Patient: sex M, age 55
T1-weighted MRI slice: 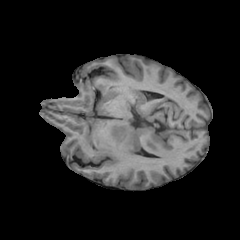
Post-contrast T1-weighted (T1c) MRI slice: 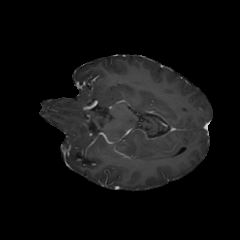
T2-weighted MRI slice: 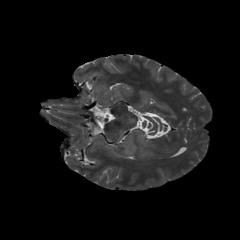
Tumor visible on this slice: yes
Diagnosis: Astrocytoma, IDH-wildtype
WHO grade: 2